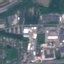
Land use / land cover: Industrial